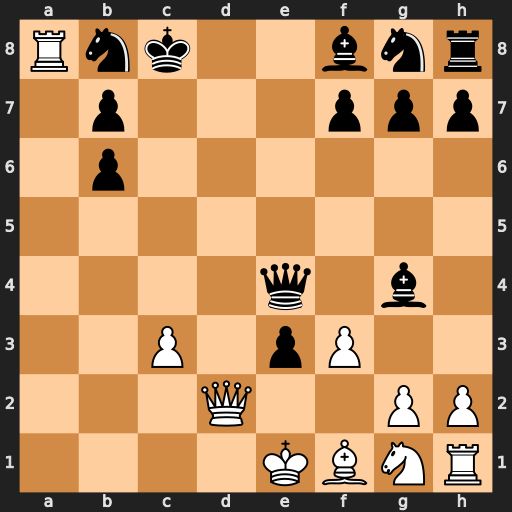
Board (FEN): Rnk2bnr/1p3ppp/1p6/8/4q1b1/2P1pP2/3Q2PP/4KBNR
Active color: w
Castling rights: K
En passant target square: -
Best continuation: Rxb8+ Kxb8 Qd8+ Bc8 fxe4